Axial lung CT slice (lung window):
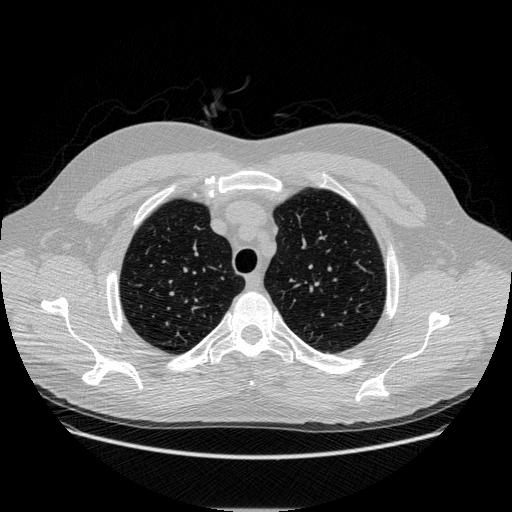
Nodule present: no